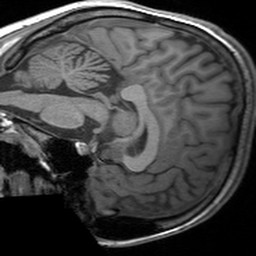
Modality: T1w
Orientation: sagittal
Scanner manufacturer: siemens
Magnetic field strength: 3 T
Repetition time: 1.54 s
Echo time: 0.00234 s